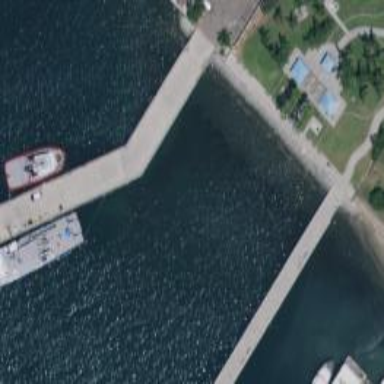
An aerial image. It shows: Breakwater structure.